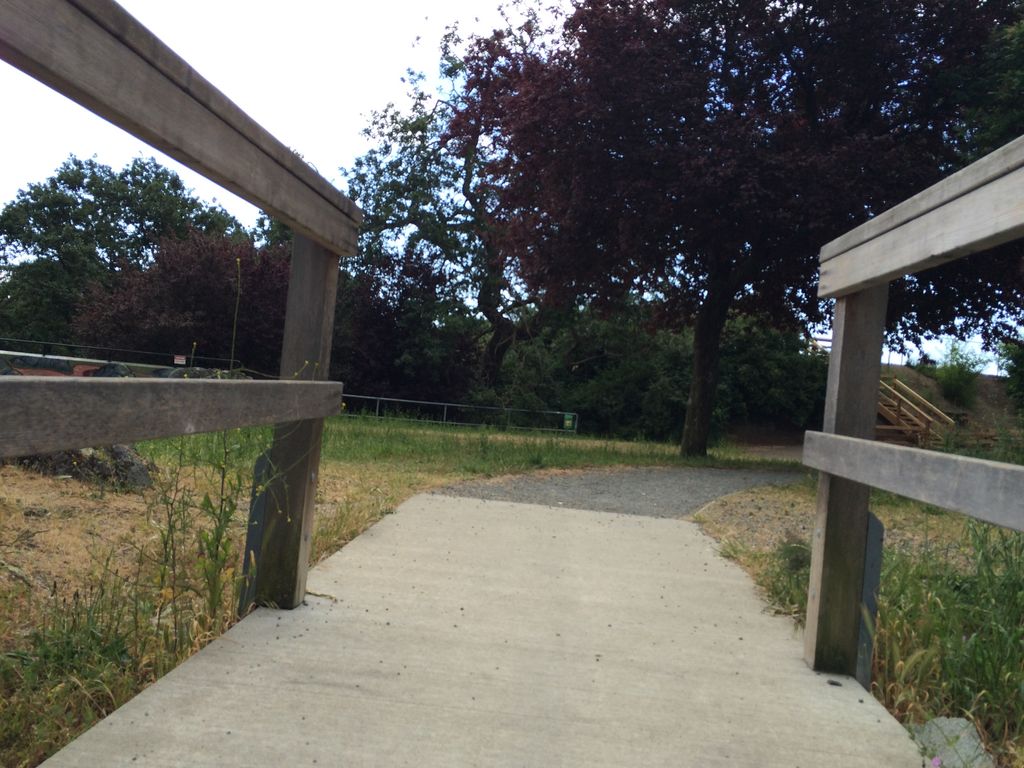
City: victoria